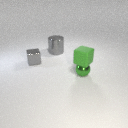
small green metal sphere below small green rubber cube